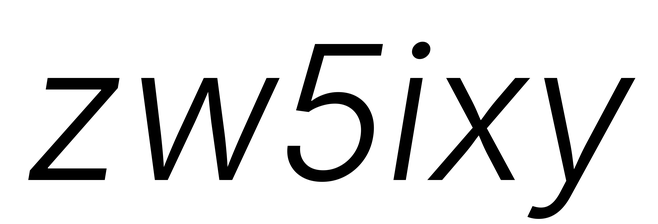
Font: Inter-Italic_Light_Italic